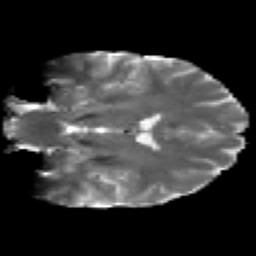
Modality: T2w
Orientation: coronal
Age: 33
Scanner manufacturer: siemens
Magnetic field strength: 3 T
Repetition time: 2.2 s
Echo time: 0.084 s